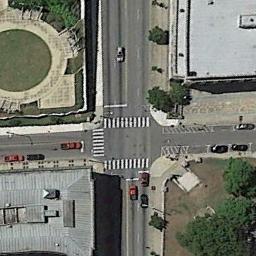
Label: intersection